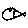
Label: fish